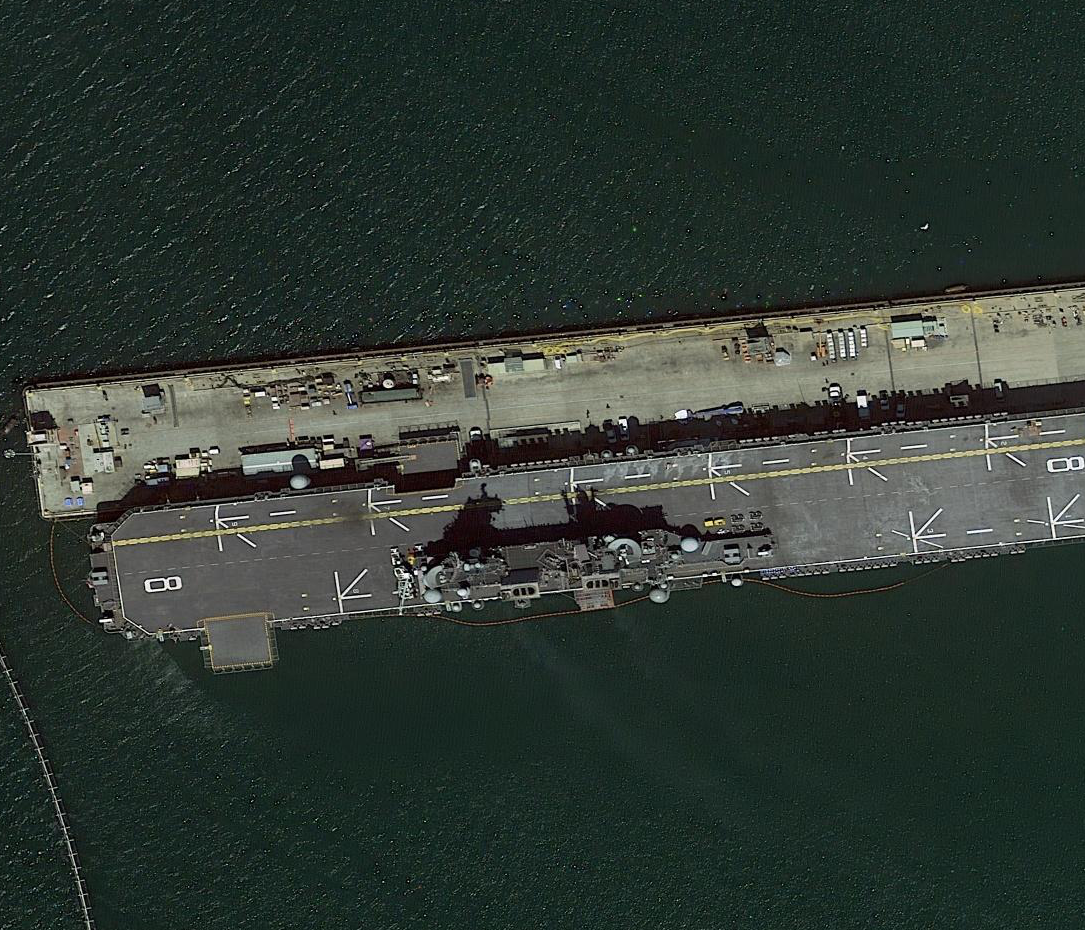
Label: Wasp-class_assault_ship